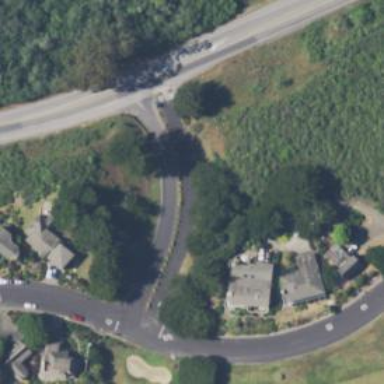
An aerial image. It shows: Residential road with asphalt surface. It is divided road.